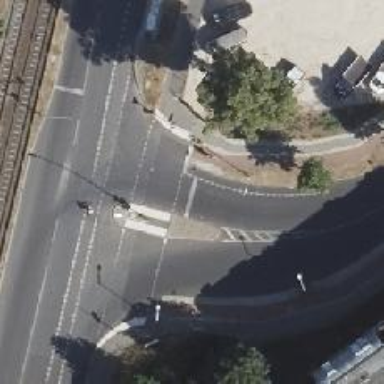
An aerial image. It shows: Road with traffic signals controlling the flow of traffic.